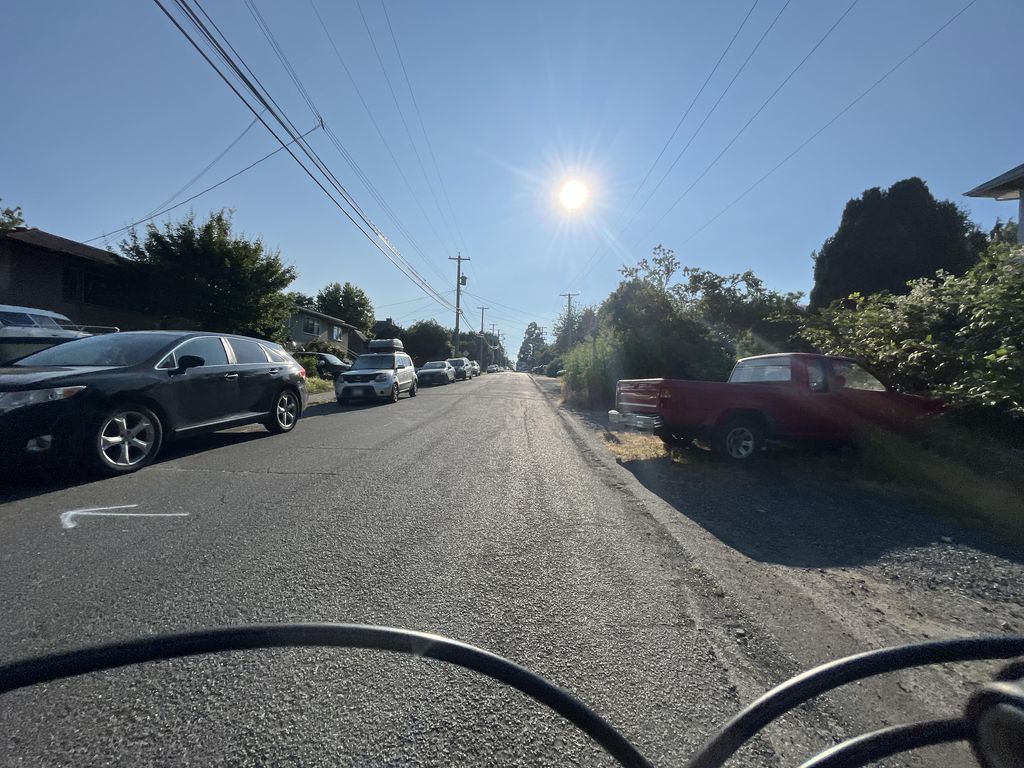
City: victoria